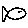
Label: fish